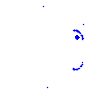
Particle: electron